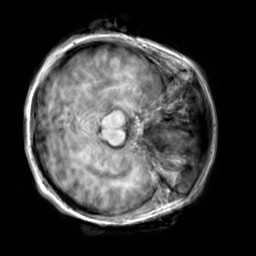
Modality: T1w
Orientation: axial
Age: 20
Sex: female
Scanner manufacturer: siemens
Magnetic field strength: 3 T
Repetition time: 2.3 s
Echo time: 0.00303 s